Question: I have a situation where I have buttons in multiple grids and the requirement that all the buttons are the same size. I attempted to use Grid.IsSharedSizeScope but was unsuccessful.
The final layout should look like the following image, except all buttons should be the same size.

The XAML currently looks like this. Does anyone see where I am going wrong?
'''
<UserControl x:Class="UserControls.UserControl2"
xmlns="http://schemas.microsoft.com/winfx/2006/xaml/presentation"
xmlns:x="http://schemas.microsoft.com/winfx/2006/xaml"
xmlns:mc="http://schemas.openxmlformats.org/markup-compatibility/2006"
xmlns:d="http://schemas.microsoft.com/expression/blend/2008"
mc:Ignorable="d"
d:DesignHeight="300" d:DesignWidth="300">
<Grid Grid.IsSharedSizeScope="True">
<Grid.RowDefinitions>
<RowDefinition Height="Auto" />
<RowDefinition Height="Auto" />
</Grid.RowDefinitions>
<Grid.ColumnDefinitions>
<ColumnDefinition Width="Auto" />
</Grid.ColumnDefinitions>
<GroupBox Grid.Row="0" Grid.Column="0" Header="Header 1" Grid.IsSharedSizeScope="True">
<Grid Grid.IsSharedSizeScope="True">
<Grid.RowDefinitions>
<RowDefinition Height="Auto" />
</Grid.RowDefinitions>
<Grid.ColumnDefinitions>
<ColumnDefinition Width="Auto" SharedSizeGroup="Button" />
<ColumnDefinition Width="Auto" SharedSizeGroup="Button" />
<ColumnDefinition Width="Auto" SharedSizeGroup="Button" />
</Grid.ColumnDefinitions>
<Button Content="A" Grid.Row="0" Grid.Column="0" Margin="2" />
<Button Content="B" Grid.Row="0" Grid.Column="1" Margin="2" />
<Button Content="C" Grid.Row="0" Grid.Column="2" Margin="2" />
</Grid>
</GroupBox>
<GroupBox Grid.Row="1" Grid.Column="0" Header="Header 2" Grid.IsSharedSizeScope="True">
<Grid Grid.IsSharedSizeScope="True">
<Grid.RowDefinitions>
<RowDefinition Height="Auto" />
</Grid.RowDefinitions>
<Grid.ColumnDefinitions>
<ColumnDefinition Width="Auto" SharedSizeGroup="Button" />
<ColumnDefinition Width="Auto" SharedSizeGroup="Button" />
</Grid.ColumnDefinitions>
<Button Content="AA" Grid.Row="0" Grid.Column="0" Margin="2" />
<Button Content="BB" Grid.Row="0" Grid.Column="1" Margin="2" />
</Grid>
</GroupBox>
</Grid>
'''
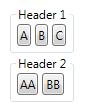
Answer: Apply the Grid.IsSharedSizeScope only to top level container. refer below code.
'''
<Grid Grid.IsSharedSizeScope="True">
<Grid.RowDefinitions>
<RowDefinition Height="Auto" />
<RowDefinition Height="Auto" />
</Grid.RowDefinitions>
<Grid.ColumnDefinitions>
<ColumnDefinition Width="Auto" />
</Grid.ColumnDefinitions>
<GroupBox Grid.Row="0" Grid.Column="0" Header="Header 1" >
<Grid >
<Grid.RowDefinitions>
<RowDefinition Height="Auto" />
</Grid.RowDefinitions>
<Grid.ColumnDefinitions>
<ColumnDefinition Width="Auto" SharedSizeGroup="Button" />
<ColumnDefinition Width="Auto" SharedSizeGroup="Button" />
<ColumnDefinition Width="Auto" SharedSizeGroup="Button" />
</Grid.ColumnDefinitions>
<Button Content="A" Grid.Row="0" Grid.Column="0" Margin="2" />
<Button Content="B" Grid.Row="0" Grid.Column="1" Margin="2" />
<Button Content="C" Grid.Row="0" Grid.Column="2" Margin="2" />
</Grid>
</GroupBox>
<GroupBox Grid.Row="1" Grid.Column="0" Header="Header 2" >
<Grid >
<Grid.RowDefinitions>
<RowDefinition Height="Auto" />
</Grid.RowDefinitions>
<Grid.ColumnDefinitions>
<ColumnDefinition Width="Auto" SharedSizeGroup="Button" />
<ColumnDefinition Width="Auto" SharedSizeGroup="Button" />
</Grid.ColumnDefinitions>
<Button Content="AA" Grid.Row="0" Grid.Column="0" Margin="2" />
<Button Content="BB" Grid.Row="0" Grid.Column="1" Margin="2" />
</Grid>
</GroupBox>
</Grid>
'''